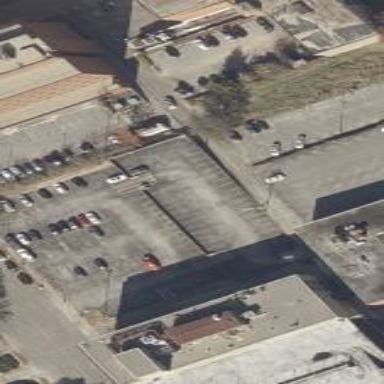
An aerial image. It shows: Multi-storey parking building.